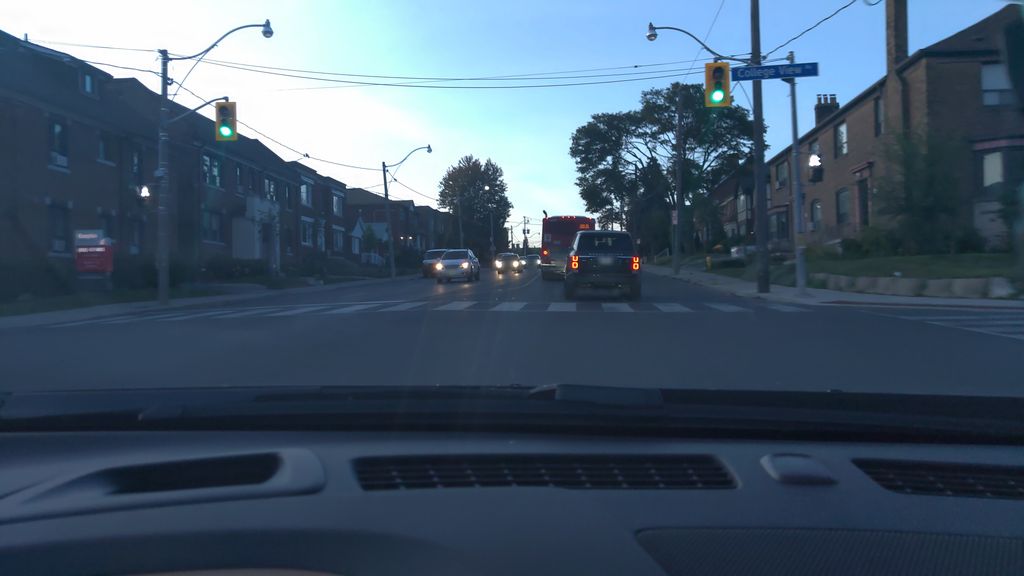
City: toronto